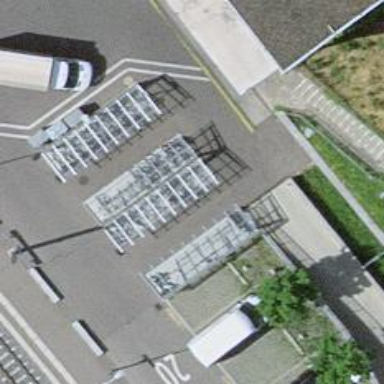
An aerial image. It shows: Bicycle parking area with rails.